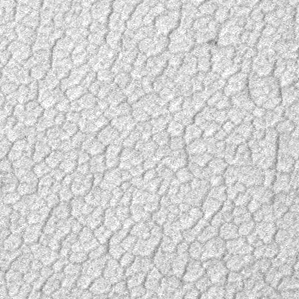
Label: frost